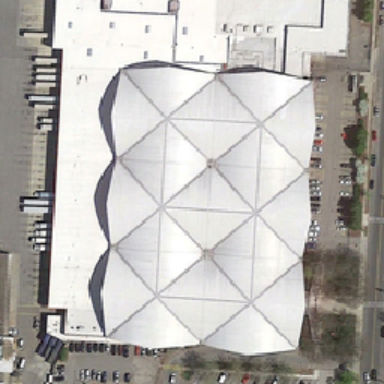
The white house is close to the highway and two parking lots .